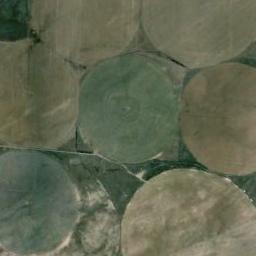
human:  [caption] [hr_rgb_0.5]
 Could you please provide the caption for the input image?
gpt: Round fields are not the same color .

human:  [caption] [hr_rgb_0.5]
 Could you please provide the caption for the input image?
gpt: There are some bare circle farmland in the green land .

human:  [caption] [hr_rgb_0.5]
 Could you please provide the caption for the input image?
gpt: Seven neatly arranged circular farmlands mixed in yellow and light green, .

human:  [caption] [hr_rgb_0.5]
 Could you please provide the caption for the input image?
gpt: Several khaki circular farmlands are neatly arranged on the ground .

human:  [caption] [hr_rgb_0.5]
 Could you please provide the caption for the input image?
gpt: There are some circular farmlands next to each other .